Field crop: maize
Growth stage: 2
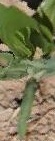
Species: maize